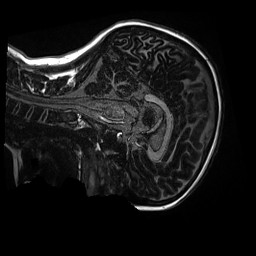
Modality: MP2RAGE
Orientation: sagittal
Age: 11
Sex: female
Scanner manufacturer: siemens
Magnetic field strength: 3 T
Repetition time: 4 s
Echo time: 0.00303 s